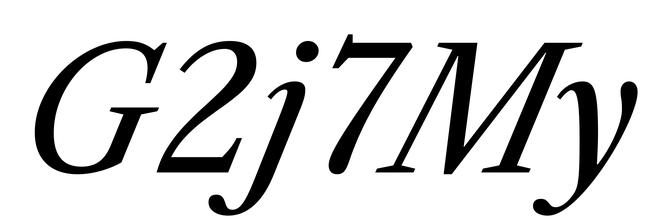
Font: LibreCaslonText-Italic_Italic